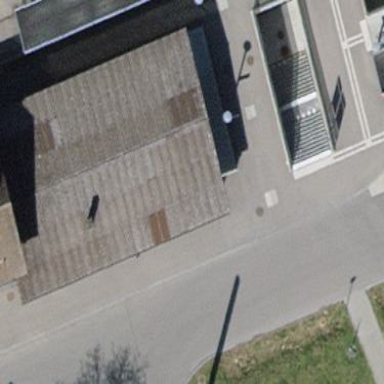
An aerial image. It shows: Train station building.